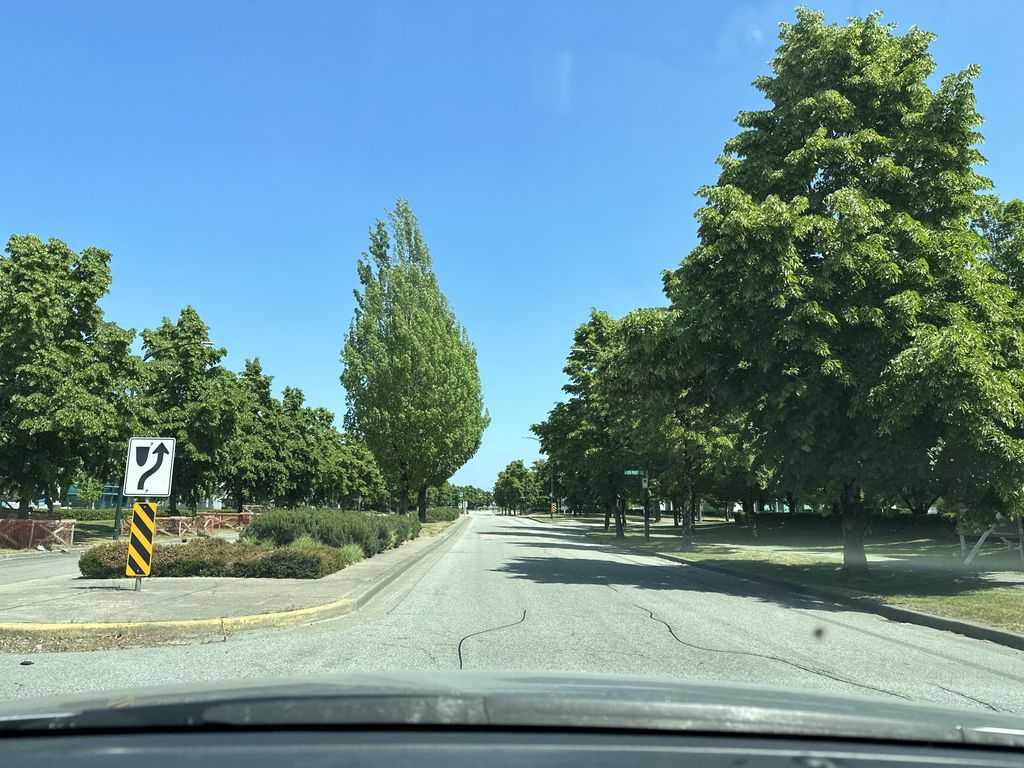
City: vancouver